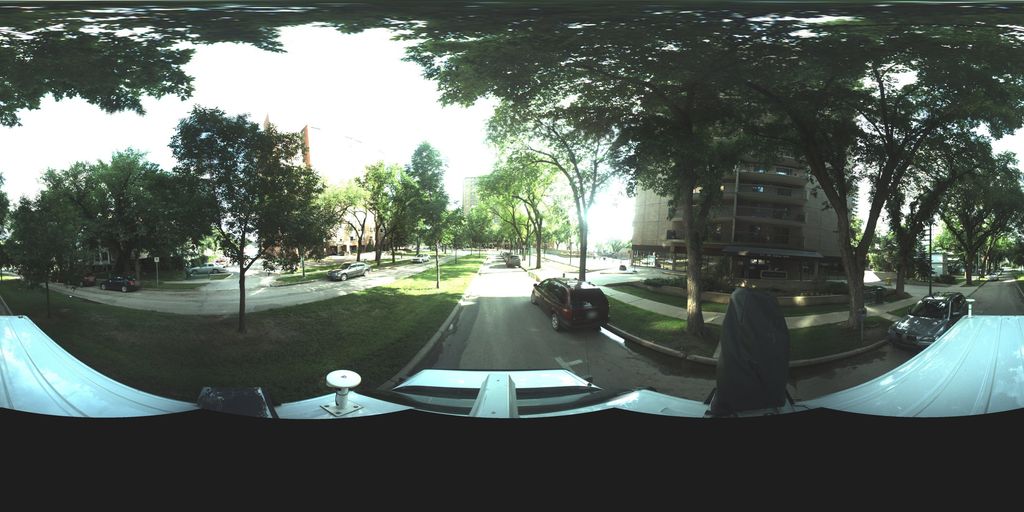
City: saskatoon